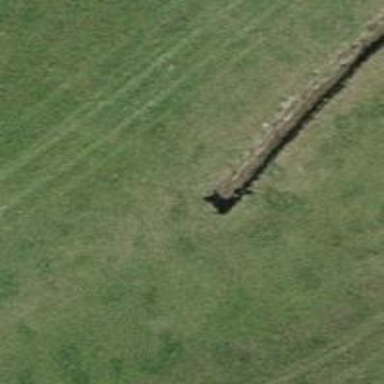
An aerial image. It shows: Culvert tunnel.